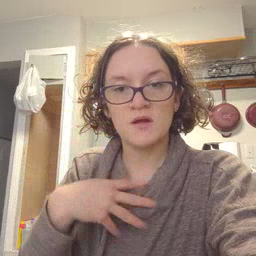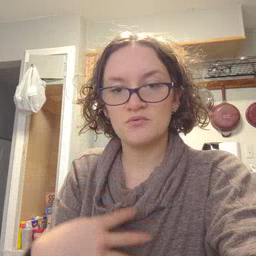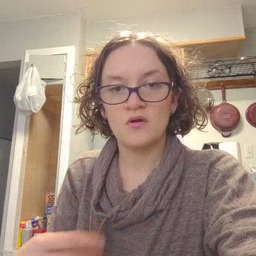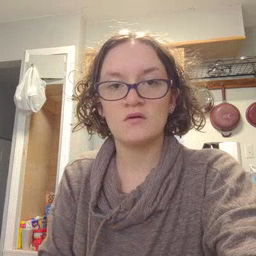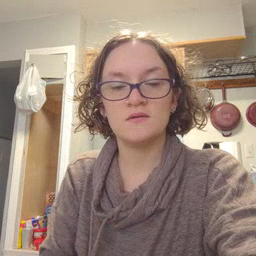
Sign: zebra